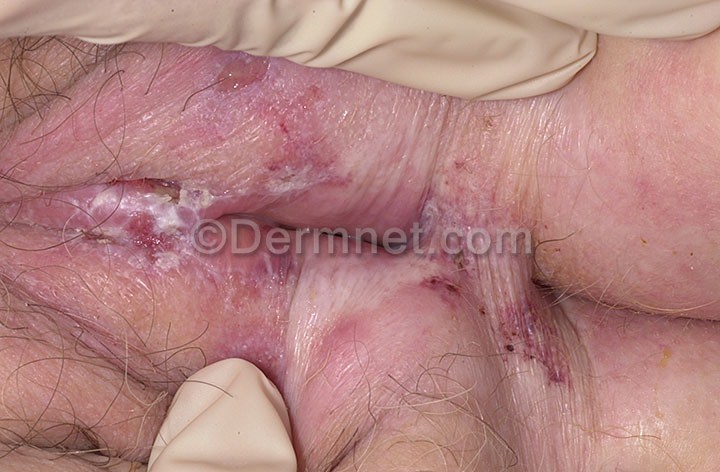
Disease: Psoriasis pictures Lichen Planus and related diseases